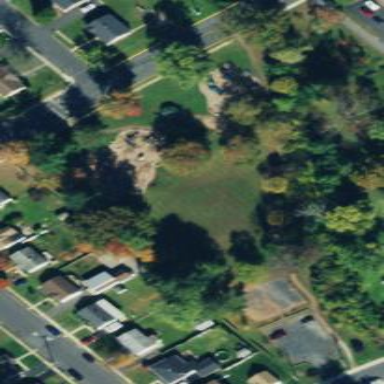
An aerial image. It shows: Park.